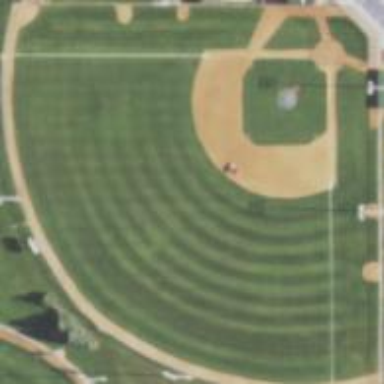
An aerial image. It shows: Baseball pitch for leisure land.